Question: I am getting a error that I do not fully understand, why is it showing up ?
I have a form where I enter details into relevant JTextBoxes and data from those textboxes should be sent to a database I have set up on my local.
Full error message
'''
com.mysql.jdbc.exceptions.jdbc4.MySQLSyntaxErrorException. You have an error in your
SQL syntax; check the manual that corresponds to your MySQL server version for the
right syntax to use near ')VALUES'asd','asd',",",",",",",'Home','Female','White
British' at line 1
'''
Code
'''
conn = (Connection) SQLConnect.ConnectDb();
//inserting all values to database
String sql = "INSERT INTO w1283057.criminalrecords "
+ "(FName, MName, Sname, DOB, Address, HPhone, BPhone, MPhone "
+ "ResidentStatus, Sex, Race, IncidentLocation, Zone, PremiseType "
+ "DateRecorded, TimeRecorded, Weapons, CrimeOffences) "
+ "VALUES (?, ?, ?, ?, ?, ?, ?, ?, ?, ?, ?, ?, ?, ?, ?, ?, ?, ?)";
try{
//Declaring all variable that wiil be collected from JTextField
pst = conn.prepareStatement(sql);
//coverting JText to String
String fname = FName.getText();
String mname = MName.getText();
String surname = Surname.getText();
String dob = DOB.getText();
String fullAddress = FullAddress.getText();
String hPhone = HPhone.getText();
String bPhone = BPhone.getText();
String mPhone = MPhone.getText();
String incidentLocation = IncidentLocation.getText();
String incidentZone = IncidentZone.getText();
String incidentPrType = IncidentPrType.getText();
String incidentDate = IncidentDate.getText();
String incidentTime = IncidentTime.getText();
String incidentWeapons = IncidentWeapons.getText();
String crimeOffences = CrimeOffences.getText();
String radioText = "";
//collecting input data and assign them to variables
pst.setString(1, fname);
pst.setString(2, mname);
pst.setString(3, surname);
pst.setString(4, dob);
pst.setString(5, fullAddress);
pst.setString(6, hPhone);
pst.setString(7, bPhone);
pst.setString(8, mPhone);
//radio buttons Resident Status
if(RHome.isSelected())
{
radioText = RHome.getText();
pst.setString(9, radioText);
}
else if(RForeign.isSelected())
{
radioText = RForeign.getText();
pst.setString(9, radioText);
}
//radio buttons Sex
if(Male.isSelected())
{
radioText = Male.getText();
pst.setString(10, radioText);
}
else if(Female.isSelected())
{
radioText = Female.getText();
pst.setString(10, radioText);
}
//radio button Race
if(WhiteBritish.isSelected())
{
radioText = WhiteBritish.getText();
pst.setString(11, radioText);
}
else if(WhiteOther.isSelected())
{
radioText = WhiteOther.getText();
pst.setString(11, radioText);
}
else if(Black.isSelected())
{
radioText = Black.getText();
pst.setString(11, radioText);
}
else if(Asian.isSelected())
{
radioText = Asian.getText();
pst.setString(11, radioText);
}
else if(Indian.isSelected())
{
radioText = Indian.getText();
pst.setString(11, radioText);
}
/////////////////////////////////////
pst.setString(12, incidentLocation);
pst.setString(13, incidentZone);
pst.setString(14, incidentPrType);
pst.setString(15, incidentDate);
pst.setString(16, incidentTime);
pst.setString(17, incidentWeapons);
pst.setString(18, crimeOffences);
pst.executeUpdate();
System.out.println("records added sucessfully");
}
catch (SQLException a)
{
JOptionPane.showMessageDialog(null, a);
}
'''

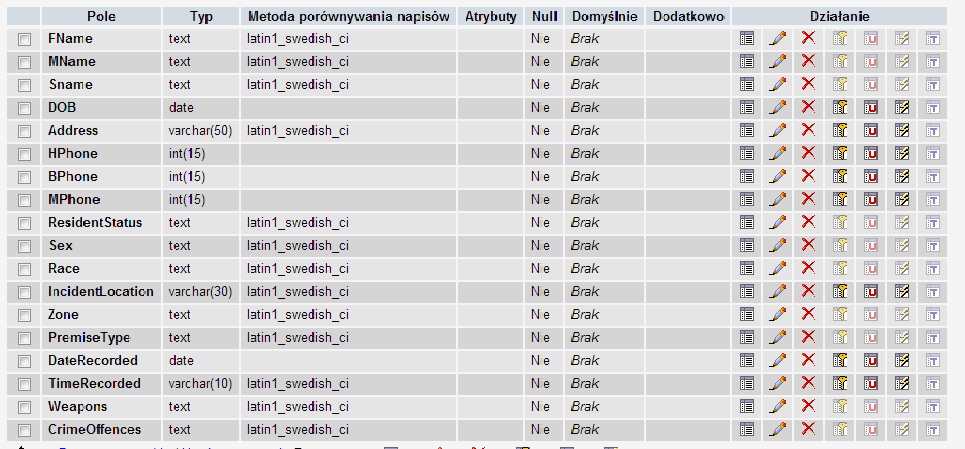
Answer: Your code
'''
String sql = "INSERT INTO w1283057.criminalrecords "
+ "(FName, MName, Sname, DOB, Address, HPhone, BPhone, MPhone "
+ "ResidentStatus, Sex, Race, IncidentLocation, Zone, PremiseType "
+ "DateRecorded, TimeRecorded, Weapons, CrimeOffences) "
+ "VALUES (?, ?, ?, ?, ?, ?, ?, ?, ?, ?, ?, ?, ?, ?, ?, ?, ?, ?)";
'''
Try this... After the fields (MPhone, PremiseType) lack the comma
'''
String sql = "INSERT INTO w1283057.criminalrecords "
+ "(FName, MName, Sname, DOB, Address, HPhone, BPhone, MPhone, "
+ "ResidentStatus, Sex, Race, IncidentLocation, Zone, PremiseType, "
+ "DateRecorded, TimeRecorded, Weapons, CrimeOffences) "
+ "VALUES (?, ?, ?, ?, ?, ?, ?, ?, ?, ?, ?, ?, ?, ?, ?, ?, ?, ?)";
'''
Greetings.